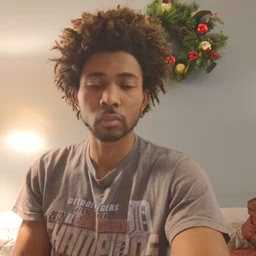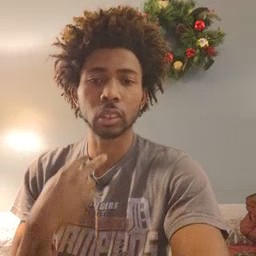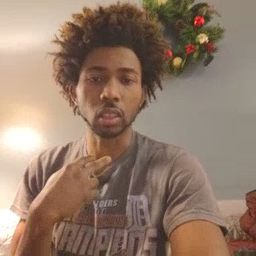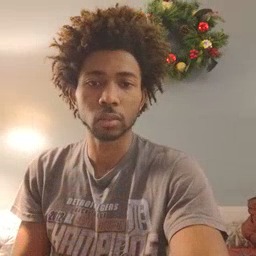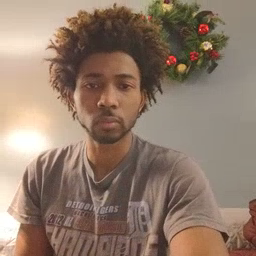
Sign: stuck